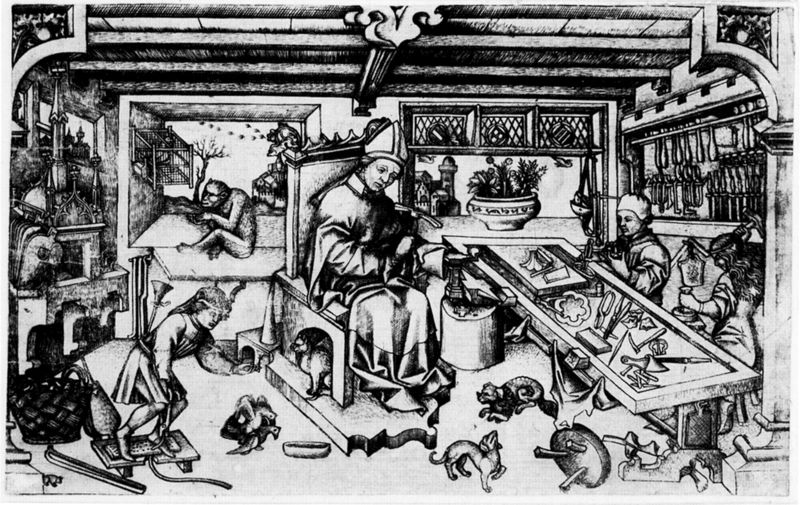
Titel: Goldschmiedeladen
Institution: Krakau, Jagiellonische Bibliothek
Schlagwörter: baum, mann, weiß, menschen, blumen, fenster, hut, schwarz, skizze, stuhl, tisch, tür, zeichnung, zimmer, hund, tiere, malerei, alt, bild, instrument, vögel, gitter, sessel, sitzend, affe, chaos, holzschnitt, arbeiten, grafik, graphik, bank, hocker, schemel, bischof, thron, korb, katze, schere, druck, schwarzweiß, dämon, stul, werkstatt, werkzeug, hammer, teufel, mitra, tiara, käfig, katzen, sünde, unordnung, geräte, bischofsmütze, blasinstrumnet, verderb, bischoffsmütze